Current action and preconditions to check: path_clear

Your task: For each precondition in the list above, predict whether it will hold at this action.

Consider the current scene as observed from the mobile robot's camera, and analyze the predicted future states of all dynamic agents (e.g., people, animals, vehicles, or any moving entities) within the NEXT SECOND.

IMPORTANT: Only answer "very likely" if you are absolutely certain—based on strong, clear evidence—that a dynamic agent will violate the precondition in the predicted future state. Do NOT answer "very likely" for unlikely, ambiguous, or low-probability risks.

Ask yourself for each precondition: Is there a high probability, with clear and convincing evidence, that the predicted future states of any dynamic agent will interfere with the predicted future state of the currently executing action within the NEXT SECOND, causing that precondition to fail?

Assess the risk level based on these predictions. Use "likely" or "very likely" if motions create a clear risk of interference.

Use "neutral" or "improbable" if agents are nearby but their predicted paths are clearly diverging or non-conflicting.

Failure Risk Categories: "very improbable", "improbable", "neutral", "likely", "very likely"

Answer Format: Output ONLY the probability_of_failure value from these categories: "very improbable", "improbable", "neutral", "likely", "very likely"

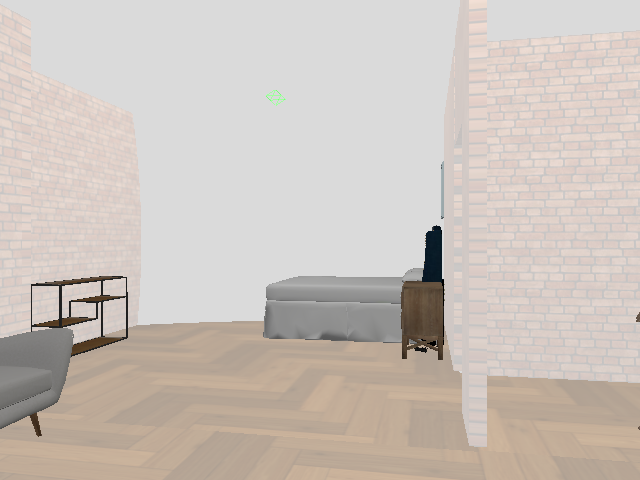

Answer: very improbable